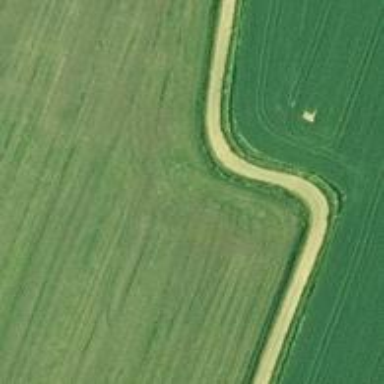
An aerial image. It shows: Track with grade 2 tracktype.